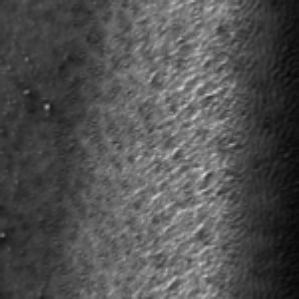
Label: frost